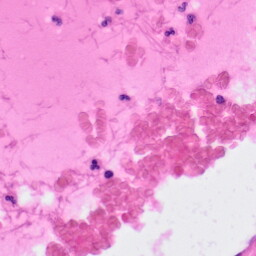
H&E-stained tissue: Colon